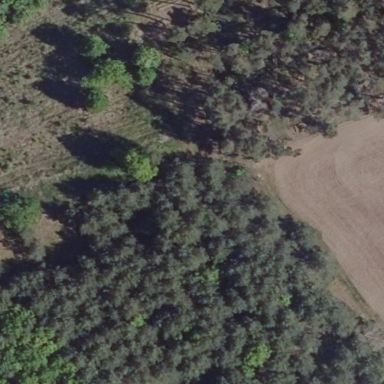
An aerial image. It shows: Forest area.